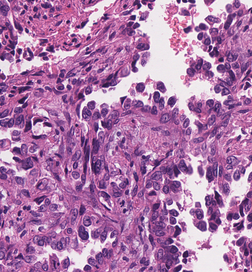
Tumor epithelial tissue: yes
Tumor-associated stroma tissue: yes
Normal tissue: no